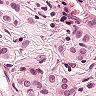
Metastatic tissue present: yes